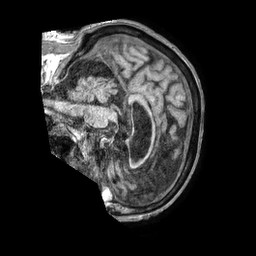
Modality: T1w
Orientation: sagittal
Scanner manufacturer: philips
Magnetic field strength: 1.5 T
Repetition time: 0.007851 s
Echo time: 0.003591 s